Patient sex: F
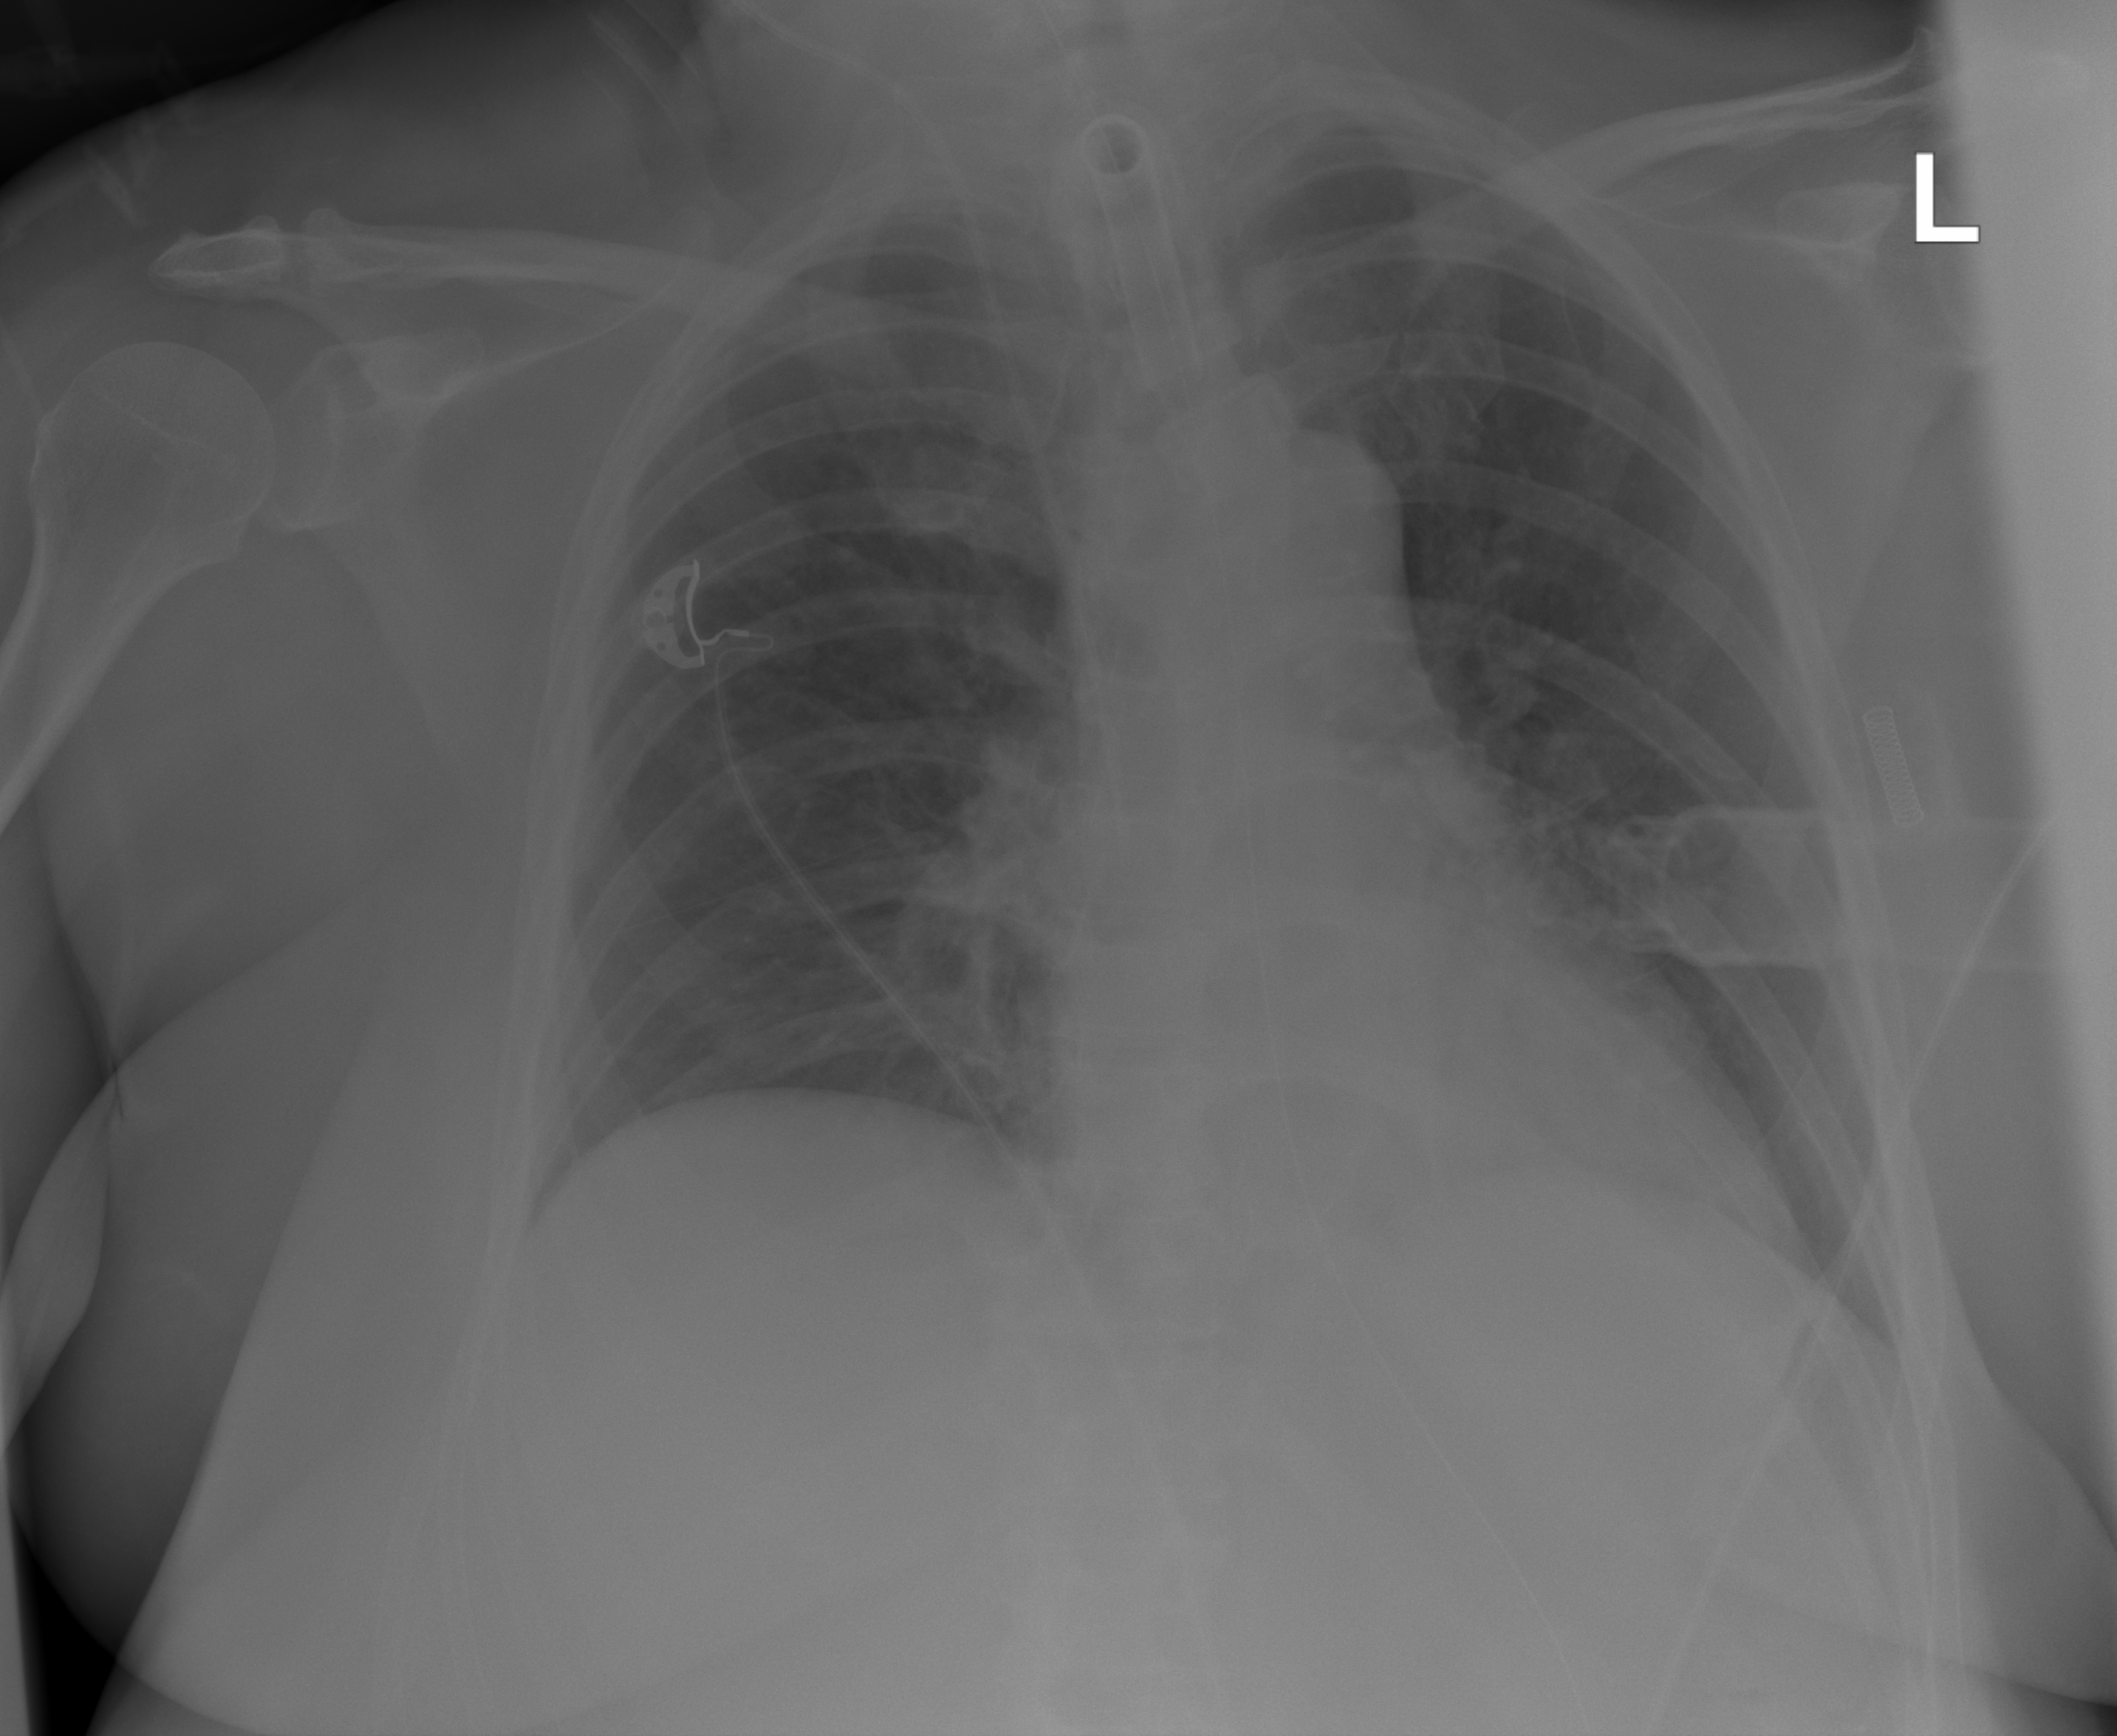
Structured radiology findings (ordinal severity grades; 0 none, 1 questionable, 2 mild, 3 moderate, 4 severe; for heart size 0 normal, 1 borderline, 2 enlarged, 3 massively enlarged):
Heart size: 0
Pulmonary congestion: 0
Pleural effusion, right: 0
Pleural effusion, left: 0
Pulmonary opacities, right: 0
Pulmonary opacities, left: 0
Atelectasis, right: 2
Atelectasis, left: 0